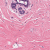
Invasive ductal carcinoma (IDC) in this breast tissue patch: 0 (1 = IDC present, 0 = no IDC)